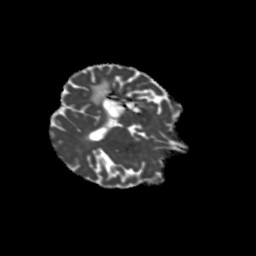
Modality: MD
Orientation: axial
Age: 51
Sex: female
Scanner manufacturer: siemens
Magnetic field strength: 3 T
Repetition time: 5.25 s
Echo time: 0.08 s